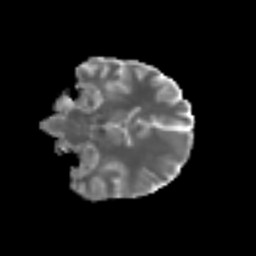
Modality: MD
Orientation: coronal
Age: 60
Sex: female
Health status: ill
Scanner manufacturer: siemens
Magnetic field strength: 3 T
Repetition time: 8.7 s
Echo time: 0.11 s